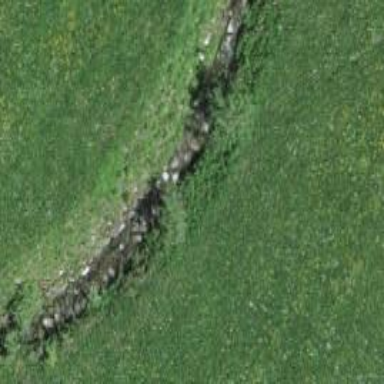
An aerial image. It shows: Ditch serving as waterway.